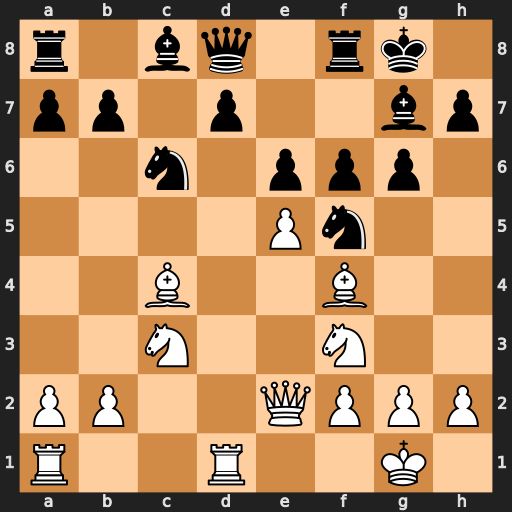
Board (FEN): r1bq1rk1/pp1p2bp/2n1ppp1/4Pn2/2B2B2/2N2N2/PP2QPPP/R2R2K1
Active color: w
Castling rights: -
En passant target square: -
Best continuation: Bxe6+ dxe6 Rxd8